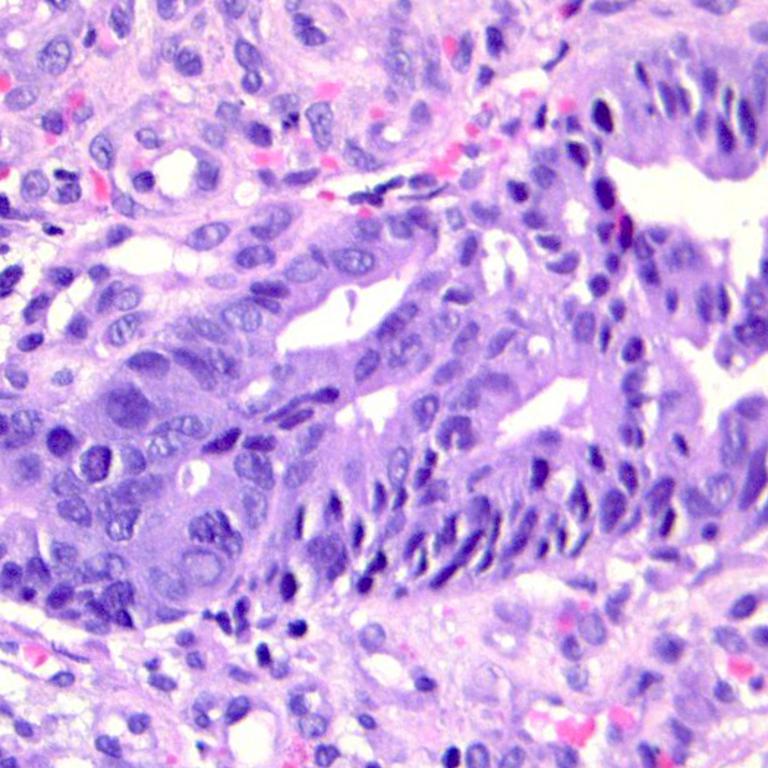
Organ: colon
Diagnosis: adenocarcinomas